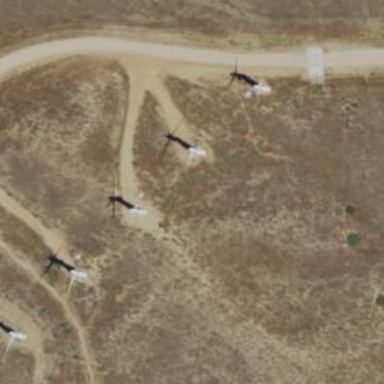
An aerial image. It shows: Wind power generator utilizing wind turbines.